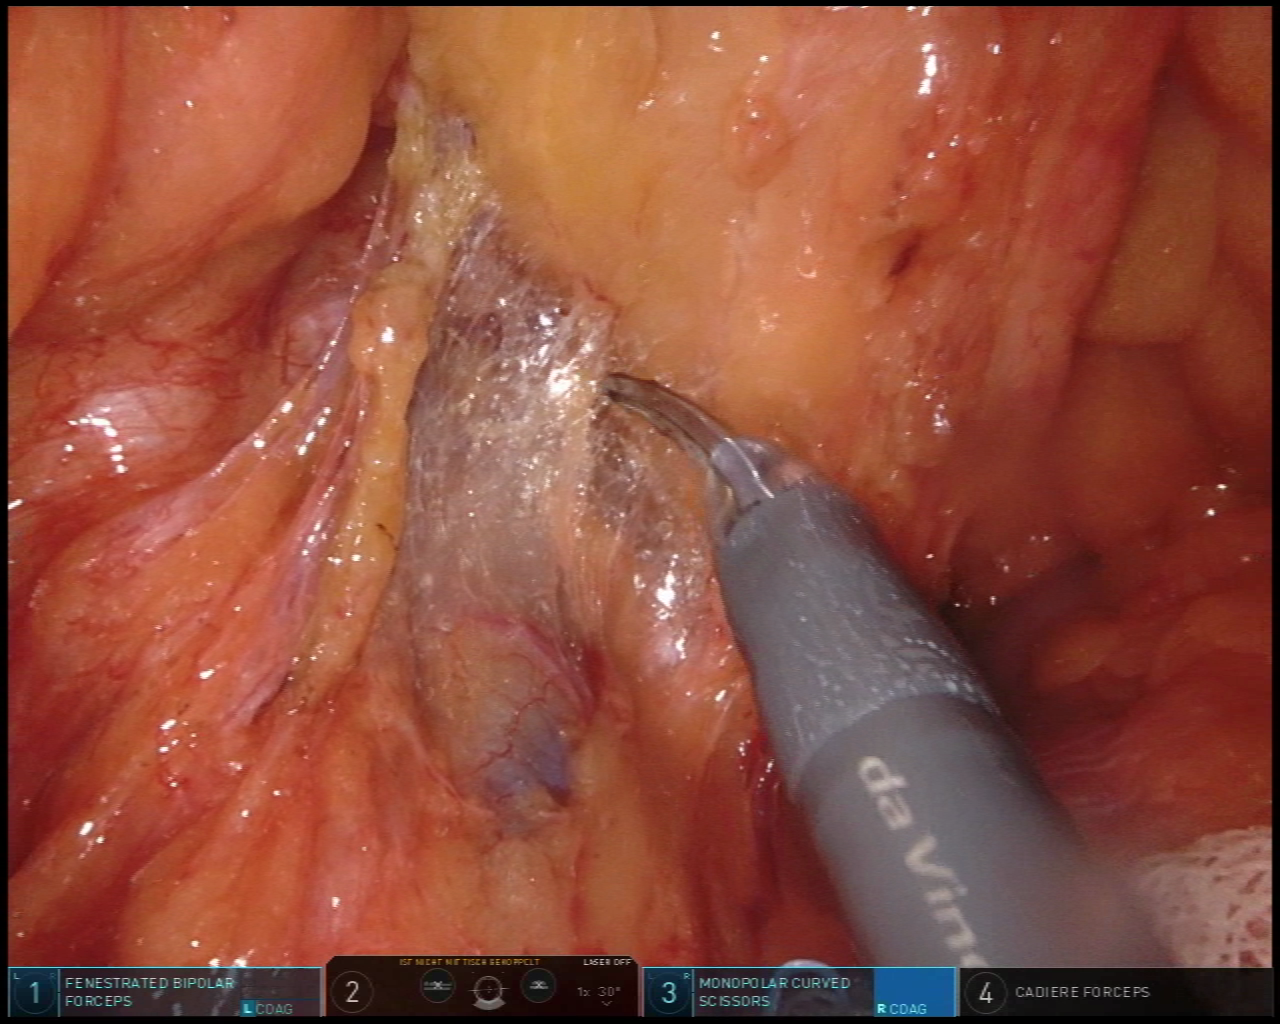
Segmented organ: ureter
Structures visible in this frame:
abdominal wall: no
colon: no
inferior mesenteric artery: no
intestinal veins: no
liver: no
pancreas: no
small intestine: no
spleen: no
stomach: no
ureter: yes
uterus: no
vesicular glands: no